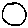
Label: circle